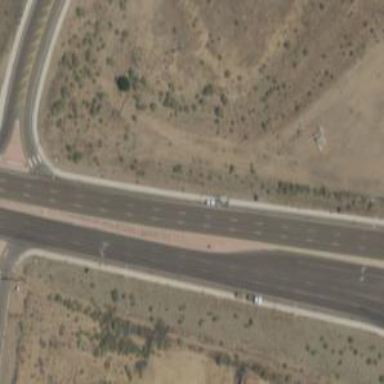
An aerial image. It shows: Trunk highway.